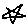
Label: star